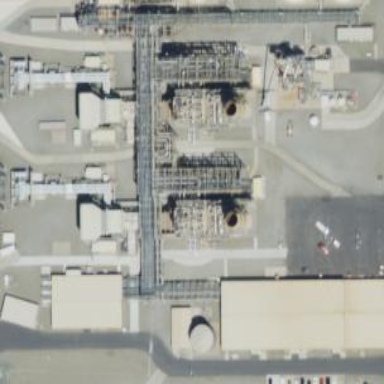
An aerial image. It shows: Gas turbine generator powered by gas.